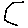
Label: hexagon